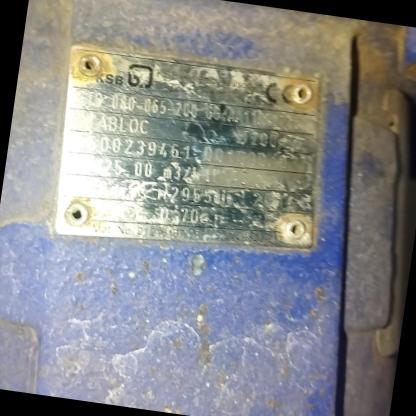
Klasa: tabliczka-znamionowa